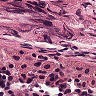
Metastatic tissue present: yes